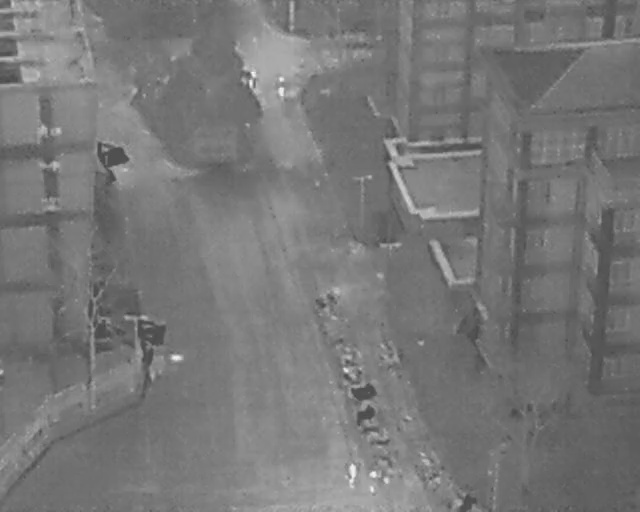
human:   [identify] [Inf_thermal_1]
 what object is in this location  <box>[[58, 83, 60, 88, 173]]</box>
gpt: <ref>1 small bicycle at the bottom</ref>

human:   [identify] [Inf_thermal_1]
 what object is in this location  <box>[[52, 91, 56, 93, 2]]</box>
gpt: <ref>1 medium person at the bottom</ref>